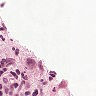
Metastatic tissue present: yes